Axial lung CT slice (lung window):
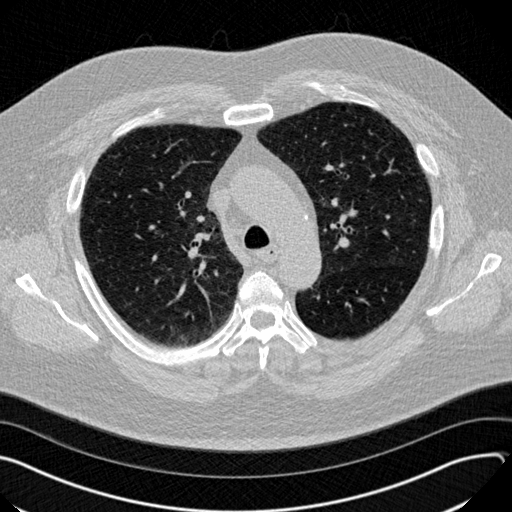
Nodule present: no